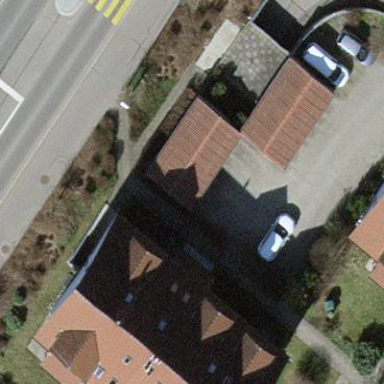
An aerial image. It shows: Garage building.